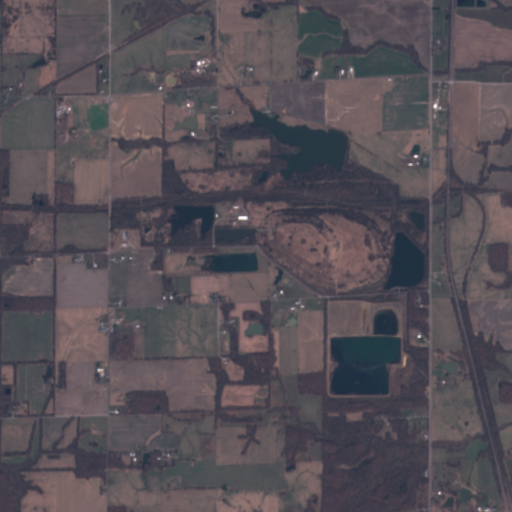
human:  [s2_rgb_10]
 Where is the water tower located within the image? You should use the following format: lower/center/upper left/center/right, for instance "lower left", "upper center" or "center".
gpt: The water tower is located in the upper right of the image.
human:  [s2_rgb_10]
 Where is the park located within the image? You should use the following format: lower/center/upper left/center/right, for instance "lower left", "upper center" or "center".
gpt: There is no park in the image.